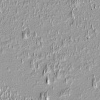
Atmospheric dust classification: not_dusty